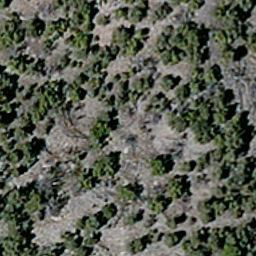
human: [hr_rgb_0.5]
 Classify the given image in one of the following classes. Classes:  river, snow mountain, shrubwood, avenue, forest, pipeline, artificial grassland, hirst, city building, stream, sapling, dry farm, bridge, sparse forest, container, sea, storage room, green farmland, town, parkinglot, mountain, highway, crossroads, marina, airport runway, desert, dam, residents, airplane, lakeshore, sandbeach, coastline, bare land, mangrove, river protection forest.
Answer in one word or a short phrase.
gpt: sparse forest